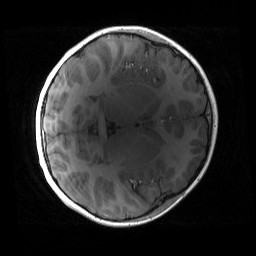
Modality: T1w
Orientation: axial
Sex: female
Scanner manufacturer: siemens
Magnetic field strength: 3 T
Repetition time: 1.9 s
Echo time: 0.00243 s